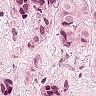
Metastatic tissue present: yes